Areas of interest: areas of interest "Park Square"
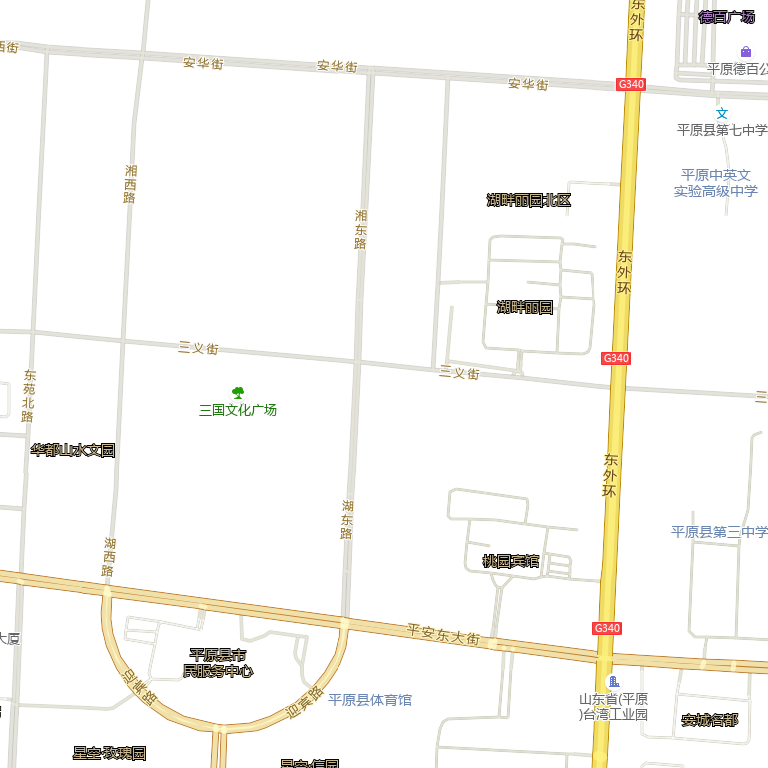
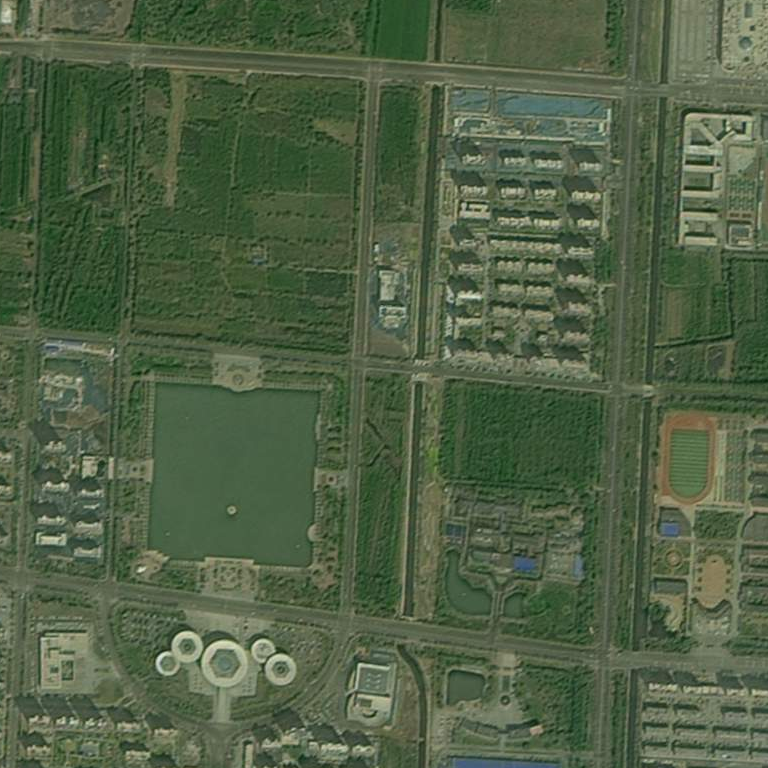